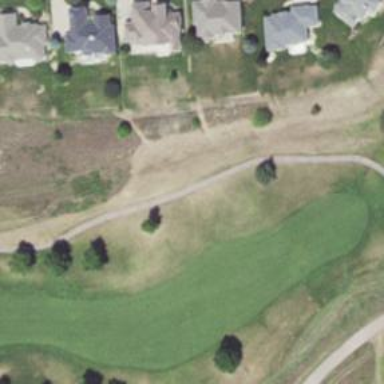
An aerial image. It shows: Service road used as golf cart path.